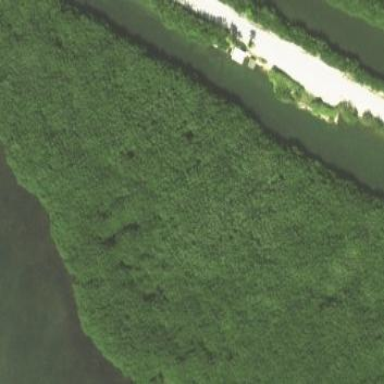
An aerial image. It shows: Wetland area with mangrove vegetation.